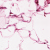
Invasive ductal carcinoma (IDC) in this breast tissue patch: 0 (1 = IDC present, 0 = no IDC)